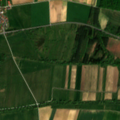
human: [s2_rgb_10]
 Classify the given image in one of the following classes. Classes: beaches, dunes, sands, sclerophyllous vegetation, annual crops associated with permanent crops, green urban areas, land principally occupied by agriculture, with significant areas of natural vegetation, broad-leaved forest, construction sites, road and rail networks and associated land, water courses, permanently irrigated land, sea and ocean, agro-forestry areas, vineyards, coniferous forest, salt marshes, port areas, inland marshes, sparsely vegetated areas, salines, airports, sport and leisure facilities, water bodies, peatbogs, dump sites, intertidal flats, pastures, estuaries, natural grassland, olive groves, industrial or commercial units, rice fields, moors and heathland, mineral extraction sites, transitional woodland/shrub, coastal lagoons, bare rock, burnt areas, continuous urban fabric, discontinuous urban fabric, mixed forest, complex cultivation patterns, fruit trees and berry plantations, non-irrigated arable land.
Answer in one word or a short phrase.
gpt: discontinuous urban fabric, non-irrigated arable land, pastures, complex cultivation patterns, broad-leaved forest